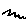
Label: zigzag